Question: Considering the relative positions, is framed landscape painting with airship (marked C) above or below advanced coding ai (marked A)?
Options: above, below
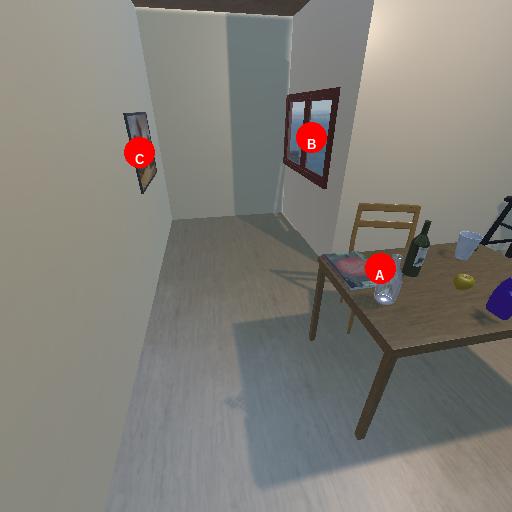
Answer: above